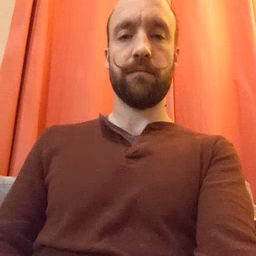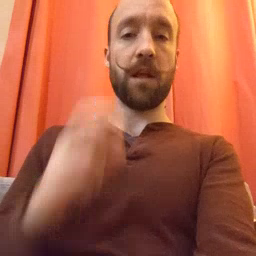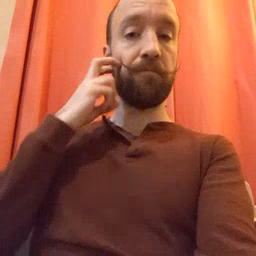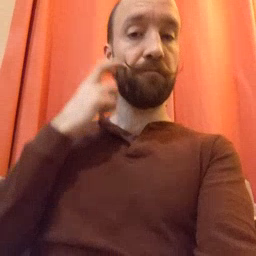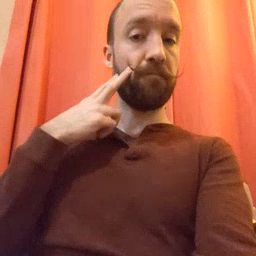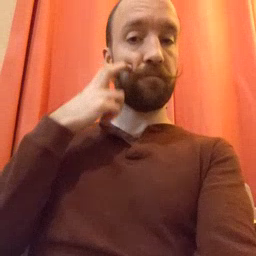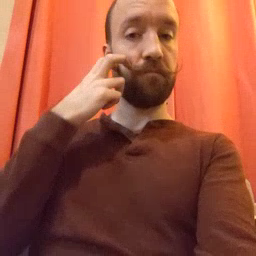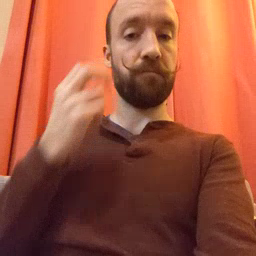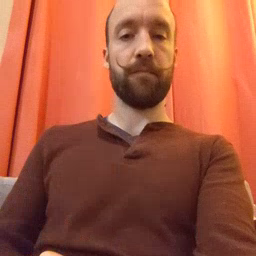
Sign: gum